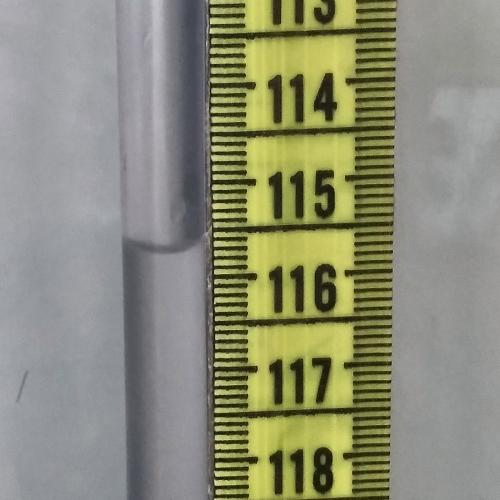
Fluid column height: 115.7 cm